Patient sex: F
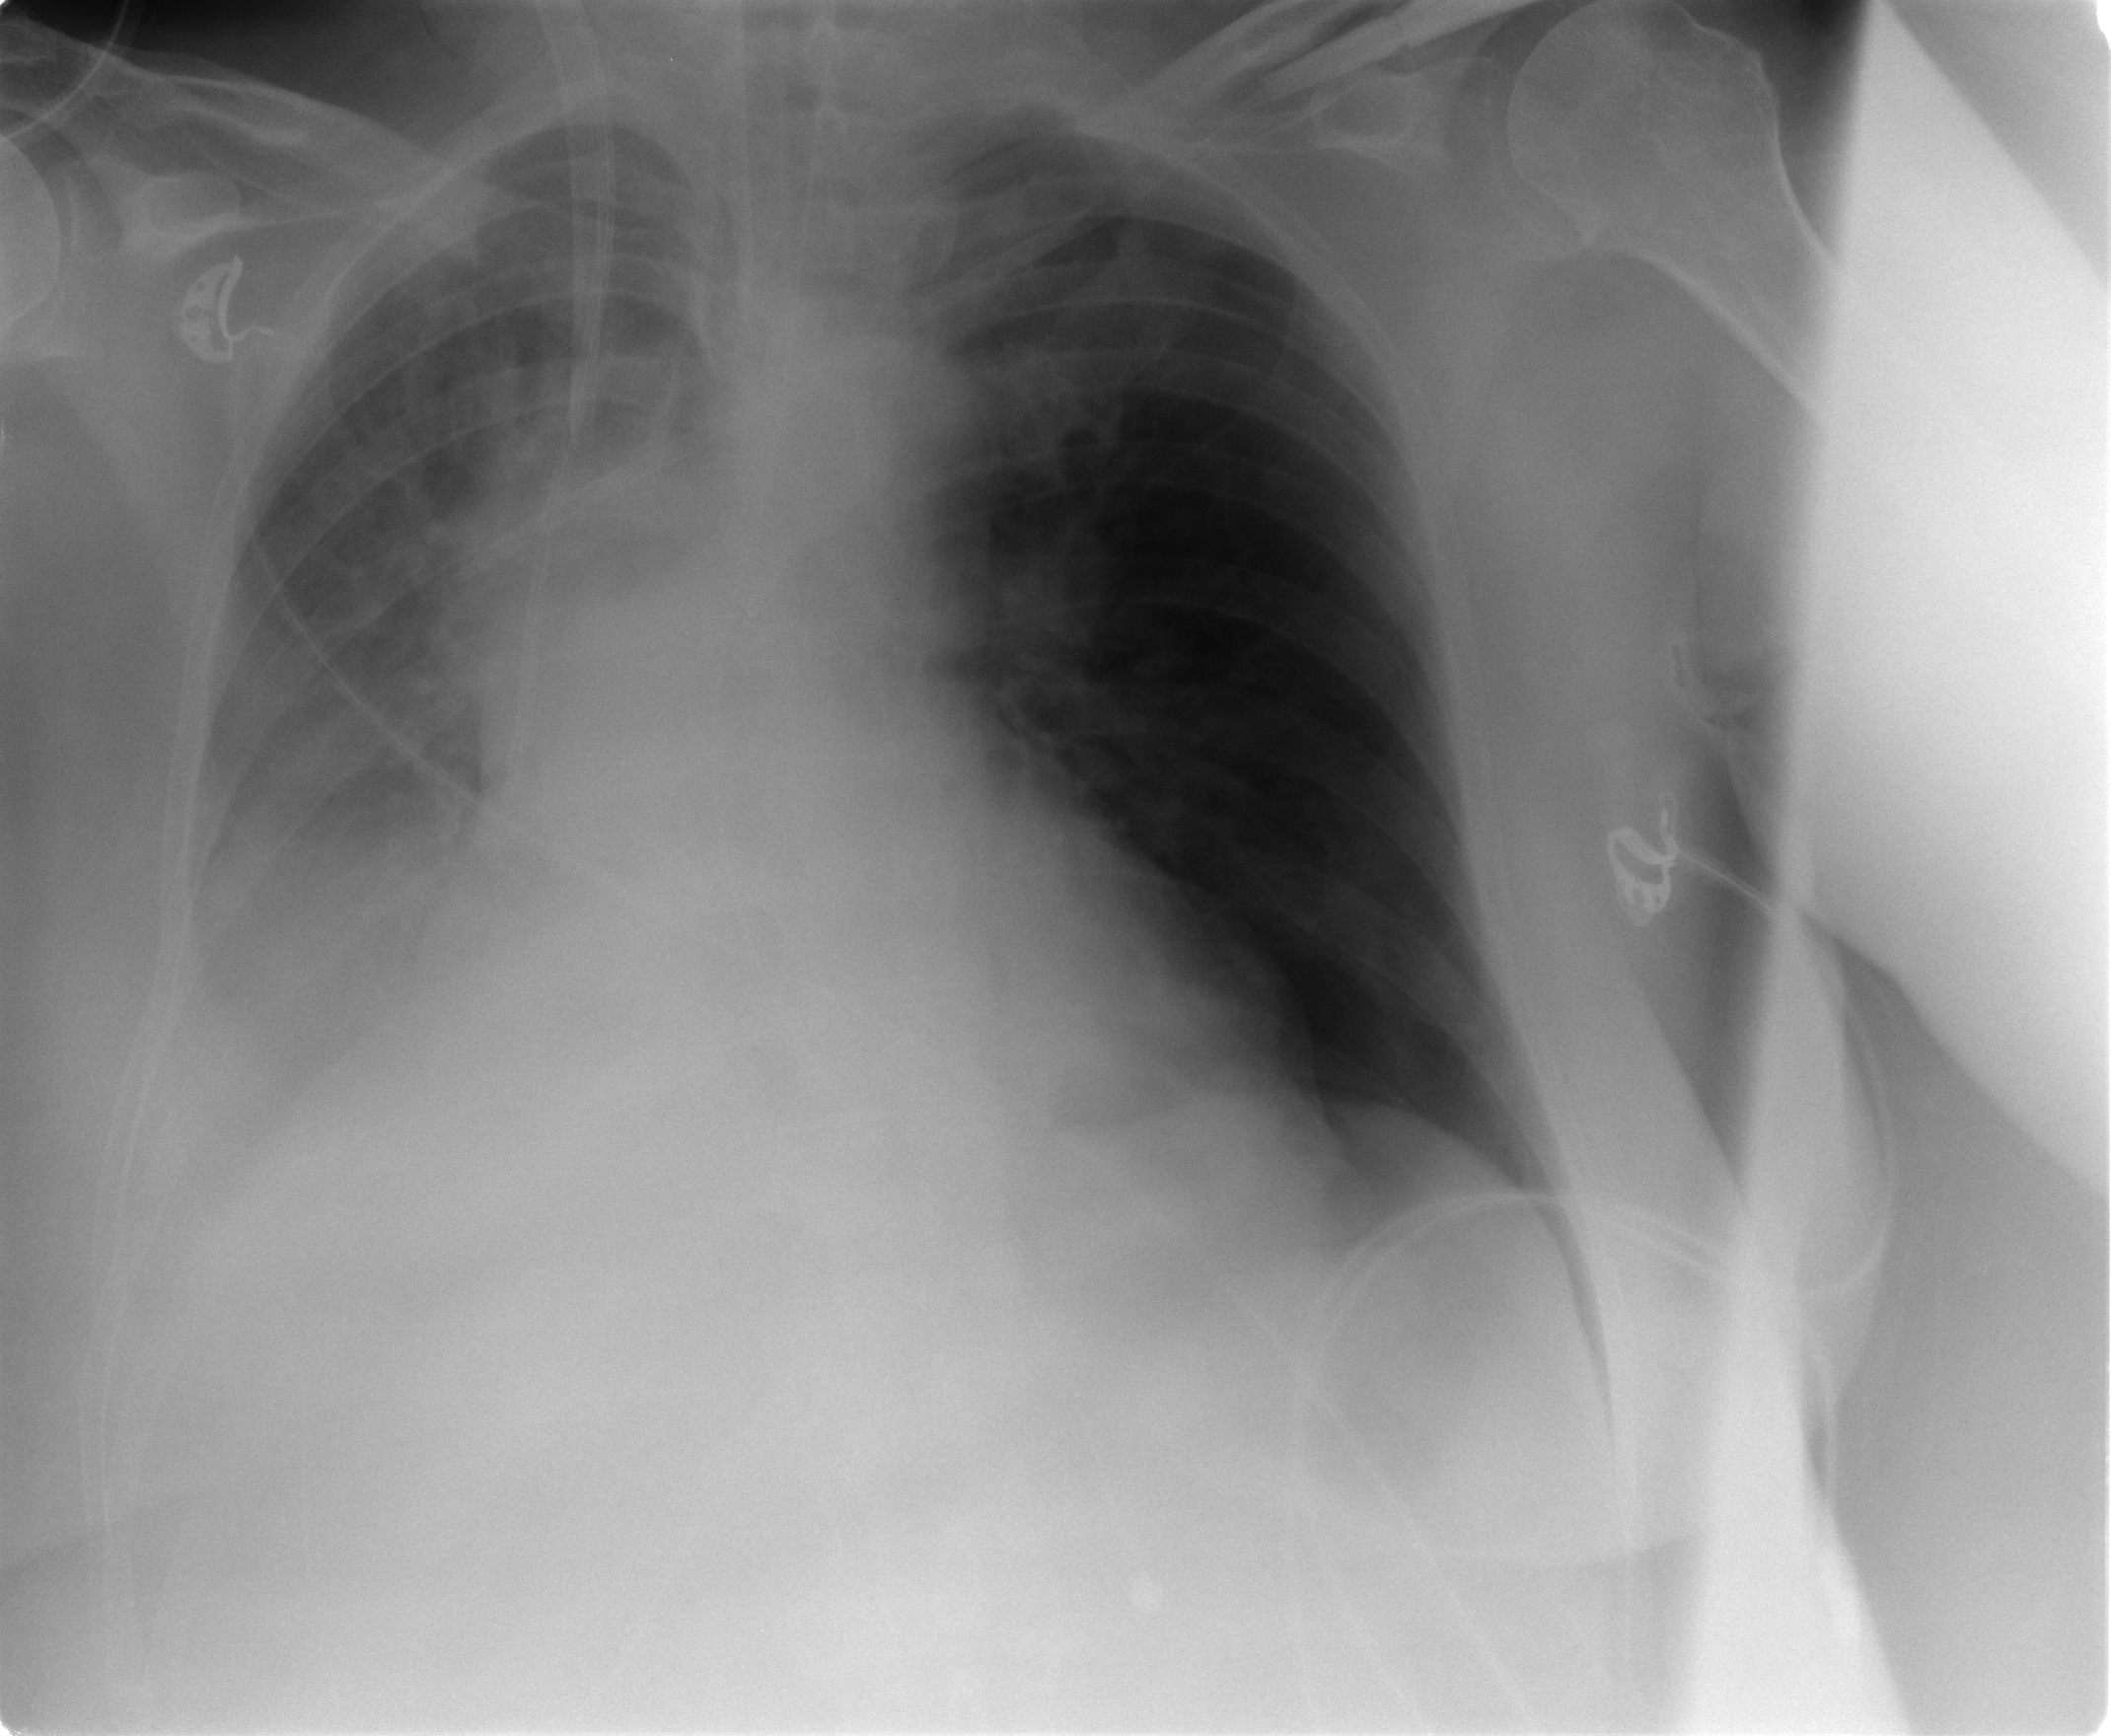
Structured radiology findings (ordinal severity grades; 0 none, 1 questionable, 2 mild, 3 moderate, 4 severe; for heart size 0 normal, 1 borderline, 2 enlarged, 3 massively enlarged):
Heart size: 2
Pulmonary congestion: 2
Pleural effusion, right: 3
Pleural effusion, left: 1
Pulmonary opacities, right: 0
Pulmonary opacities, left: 0
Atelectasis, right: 3
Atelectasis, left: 2